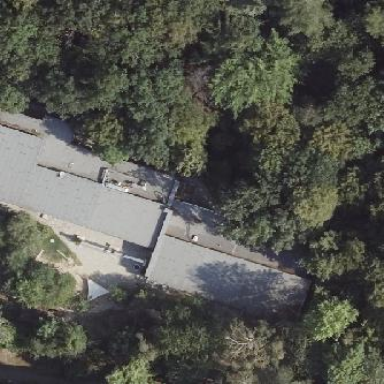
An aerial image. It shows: Kindergarten with flat roof.